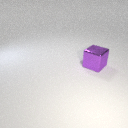
large purple metal cube